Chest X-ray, AP view. Patient: 57 years old, sex M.
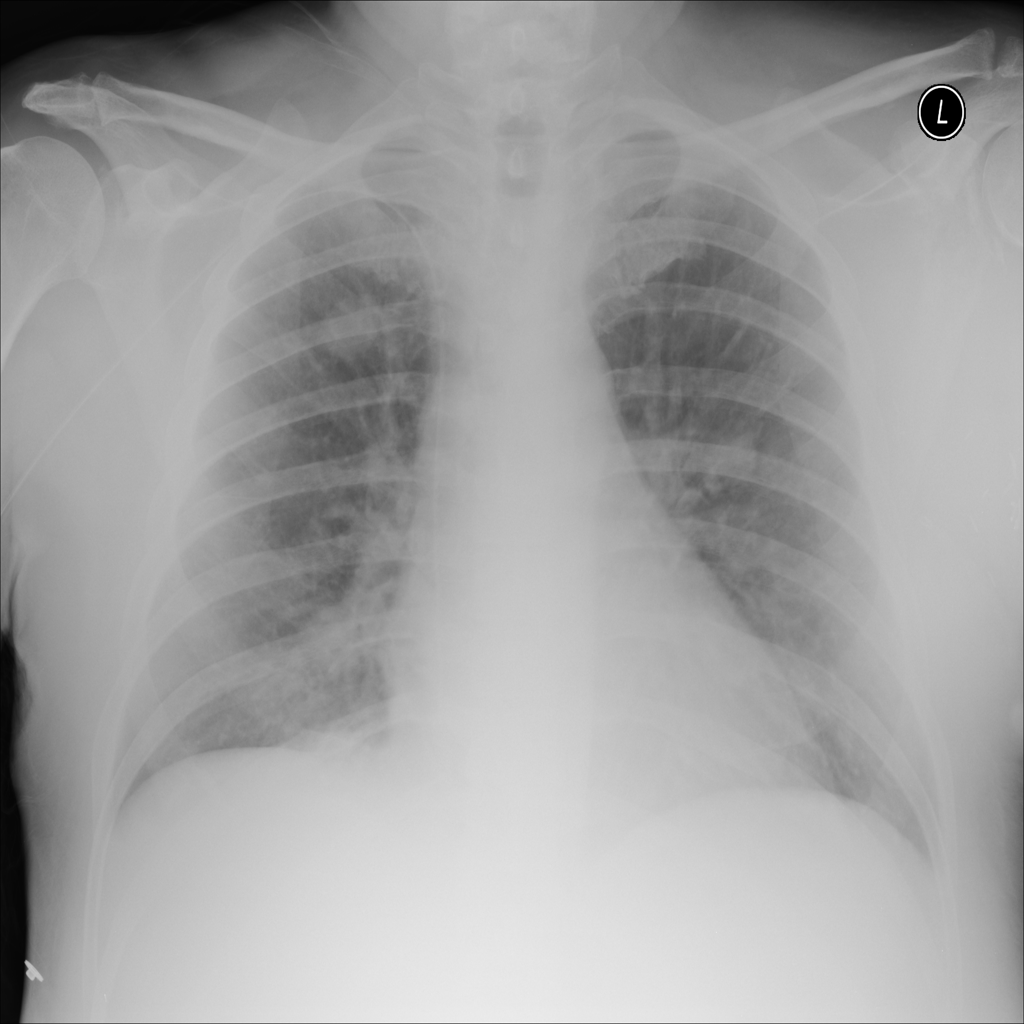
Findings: No Finding